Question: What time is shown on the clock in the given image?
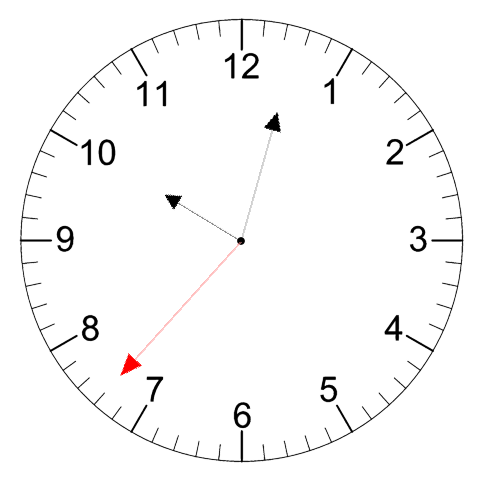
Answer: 10:02:37